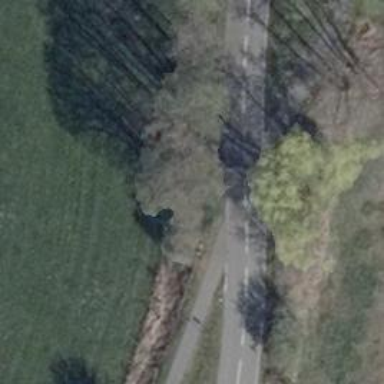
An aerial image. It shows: Asphalt path.